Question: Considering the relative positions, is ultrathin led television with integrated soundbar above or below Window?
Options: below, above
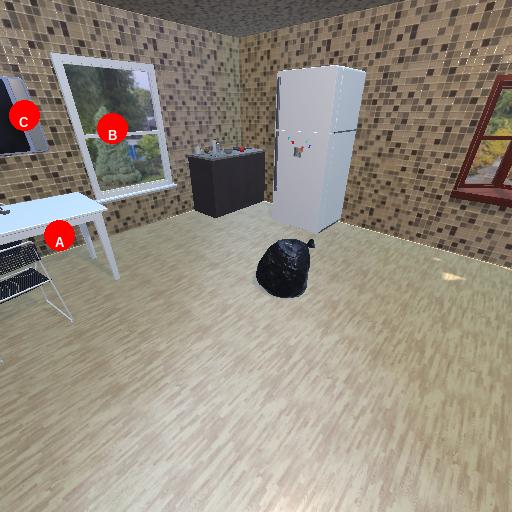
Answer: below